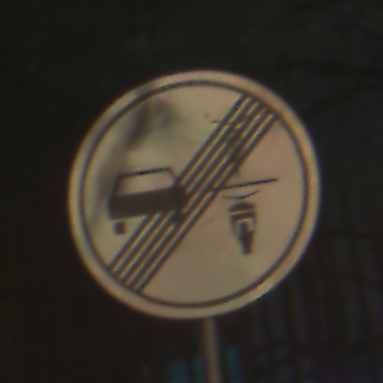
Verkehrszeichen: EndeVerbotUeberholenEinspurigeFahrzeuge
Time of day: Night
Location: Outdoor (Suburban)
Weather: PartlyCloudy
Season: NotSpecified
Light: Artificial